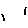
Label: hexagon